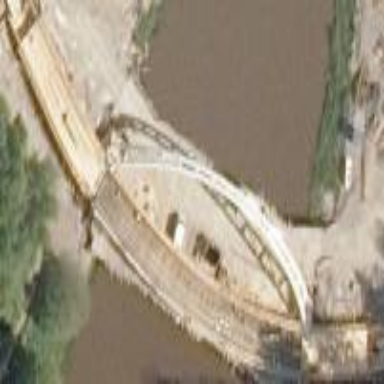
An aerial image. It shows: Arch bridge that is man-made.